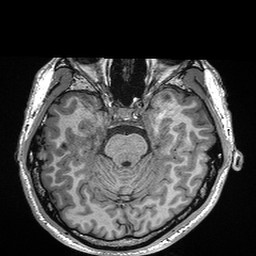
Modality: T1w
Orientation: coronal
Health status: healthy
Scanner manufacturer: siemens
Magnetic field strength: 3 T
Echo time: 0.00298 s